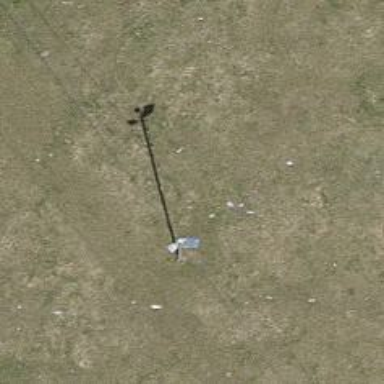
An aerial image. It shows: Utility pole as the man-made structure.